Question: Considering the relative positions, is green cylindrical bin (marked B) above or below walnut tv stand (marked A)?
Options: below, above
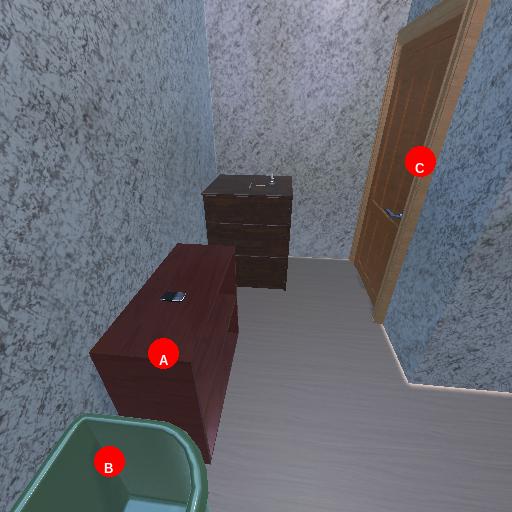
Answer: below